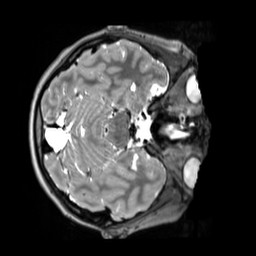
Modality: T2w
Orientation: axial
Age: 10
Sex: male
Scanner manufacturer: siemens
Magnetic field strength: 3 T
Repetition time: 3.2 s
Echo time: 0.408 s